Field crop: tomato
Growth stage: 1
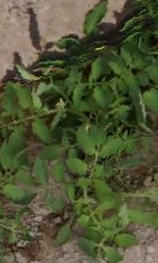
Species: tomato